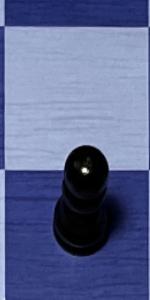
Label: Pawn_Black